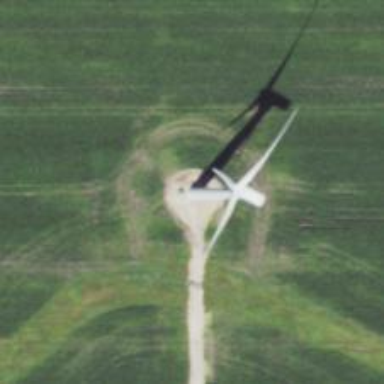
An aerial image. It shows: Wind generator in the form of horizontal axis wind turbine.